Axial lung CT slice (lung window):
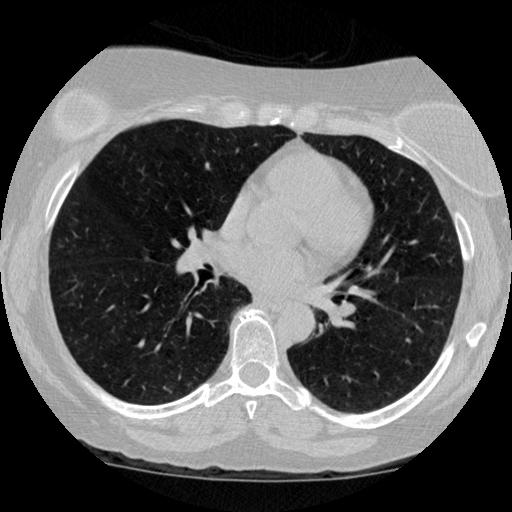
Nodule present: no